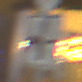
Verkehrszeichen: VerlaufVorfahrtsstrasse1
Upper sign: Vorfahrtsstrasse
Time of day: Night
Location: Outdoor (Urban)
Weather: PartlyCloudy
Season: NotSpecified
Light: Artificial